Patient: sex F, age 55
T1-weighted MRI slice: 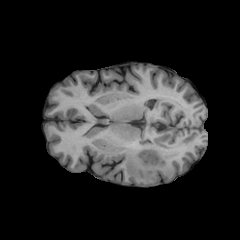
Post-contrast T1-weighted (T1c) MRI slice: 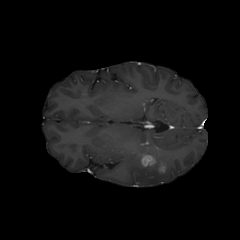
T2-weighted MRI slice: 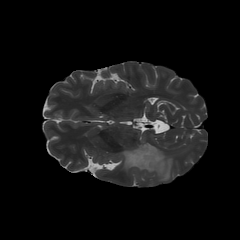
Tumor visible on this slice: yes
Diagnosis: Glioblastoma, IDH-wildtype
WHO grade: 4